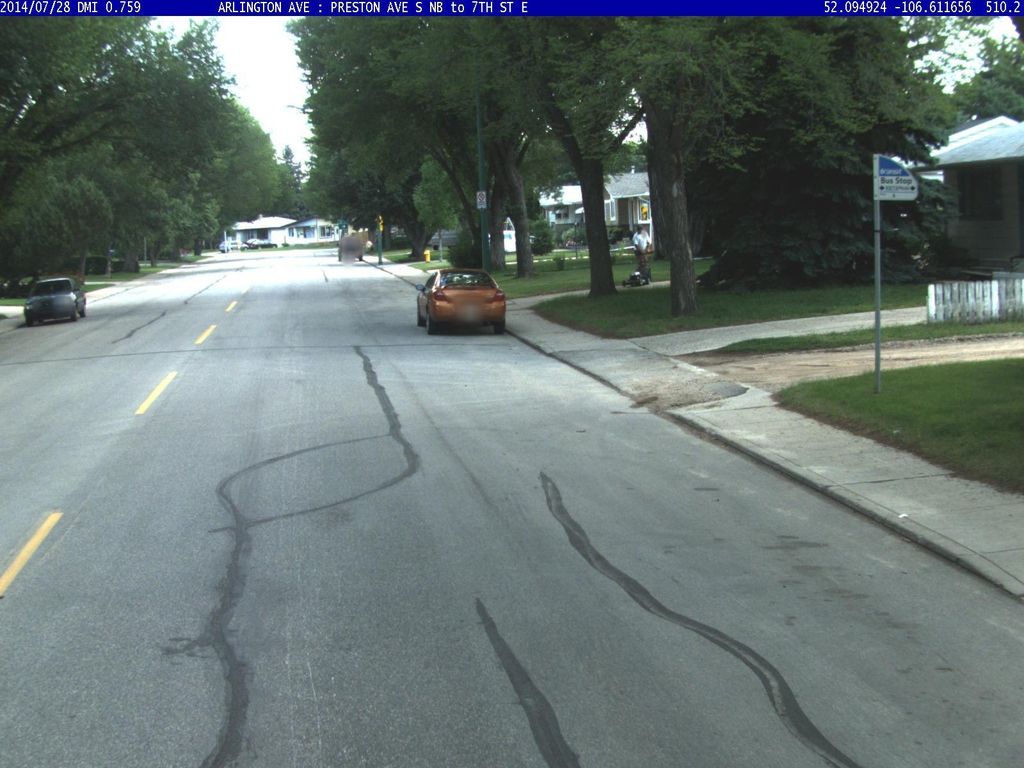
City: saskatoon